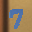
Label: 7